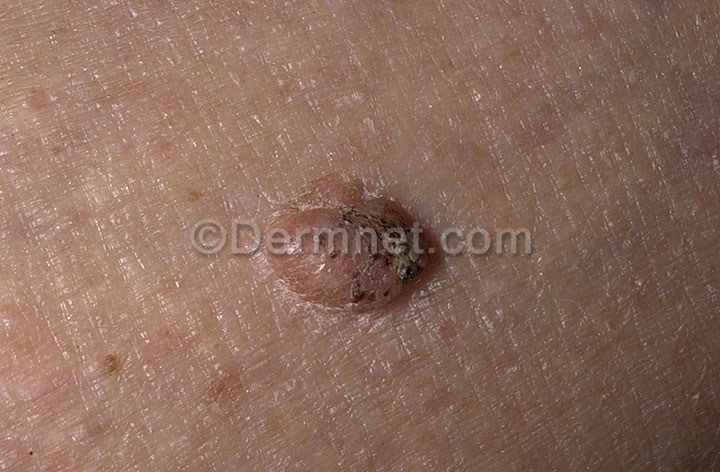
Disease: Seborrheic Keratoses and other Benign Tumors